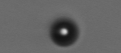
Label: bead